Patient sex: M
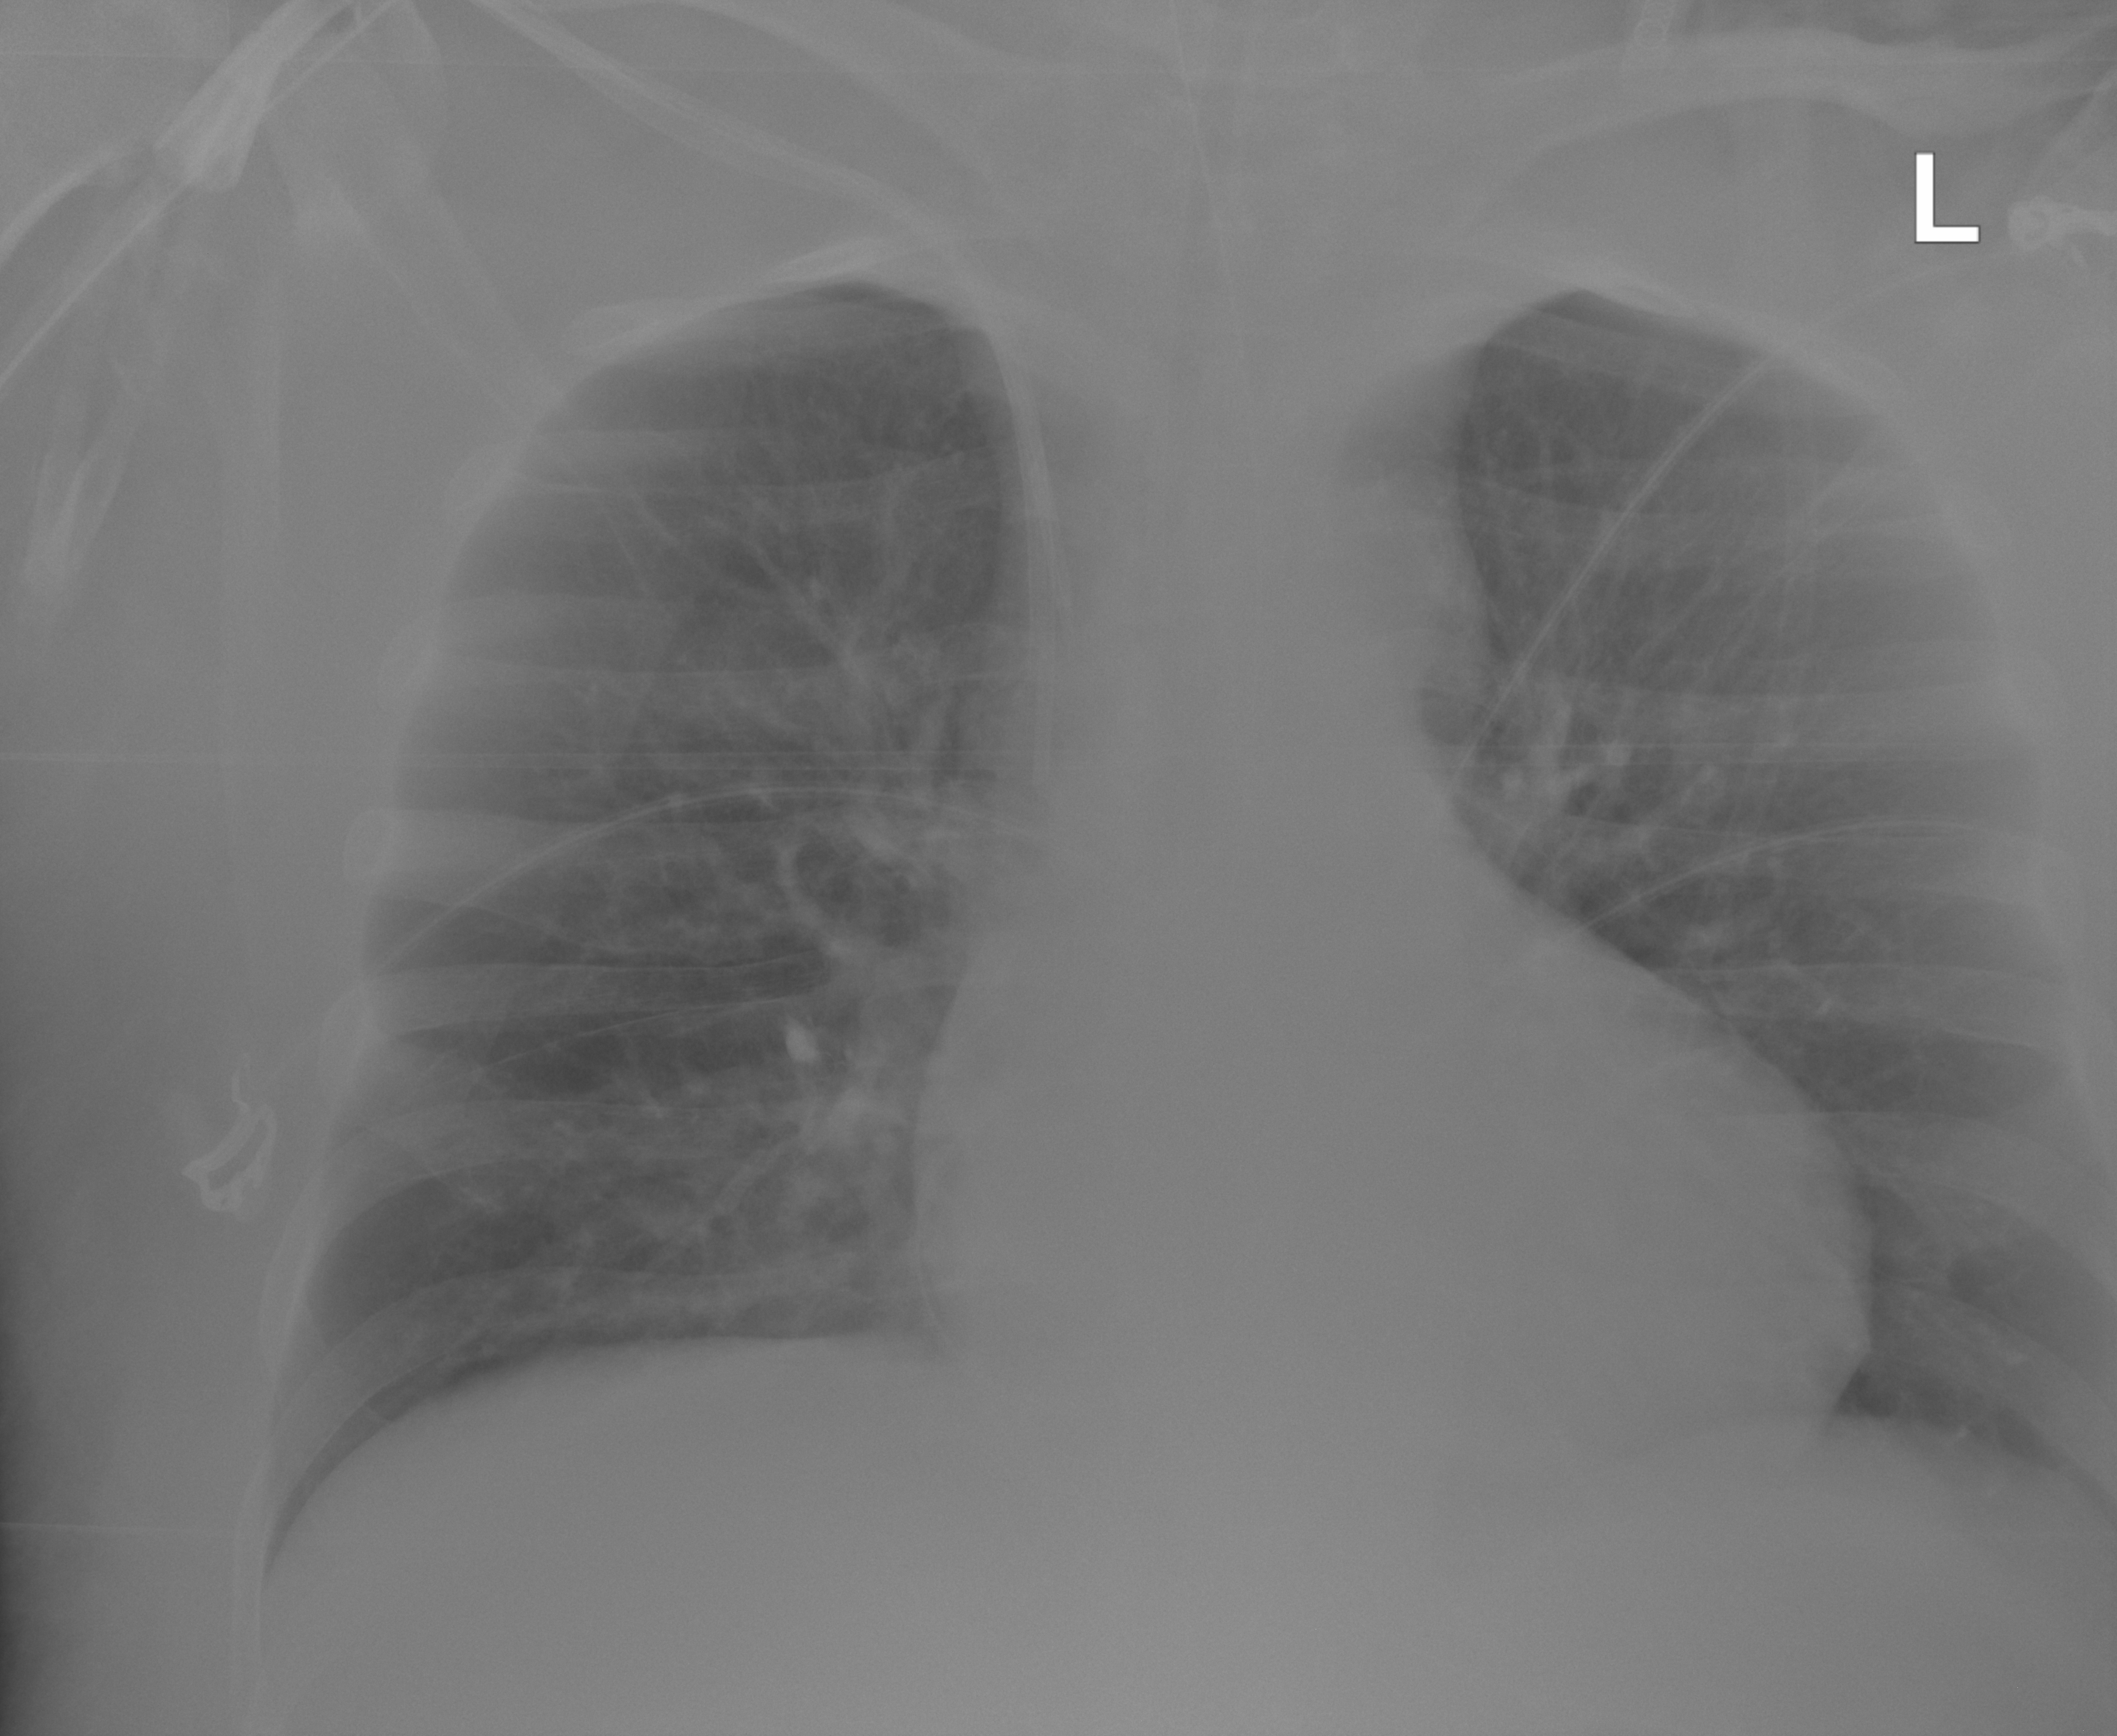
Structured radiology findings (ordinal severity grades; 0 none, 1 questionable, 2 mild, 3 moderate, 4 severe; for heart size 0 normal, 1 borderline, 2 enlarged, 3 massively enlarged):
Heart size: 2
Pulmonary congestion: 2
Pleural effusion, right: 0
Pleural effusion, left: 0
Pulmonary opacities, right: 0
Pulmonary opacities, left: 0
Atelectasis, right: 0
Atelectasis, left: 0